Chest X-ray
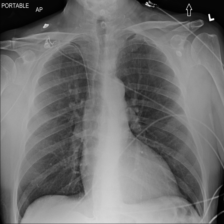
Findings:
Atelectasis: negative
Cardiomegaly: negative
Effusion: negative
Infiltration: negative
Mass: negative
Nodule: negative
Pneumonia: negative
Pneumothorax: negative
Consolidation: negative
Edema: negative
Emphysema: negative
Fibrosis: negative
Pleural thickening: negative
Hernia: negative